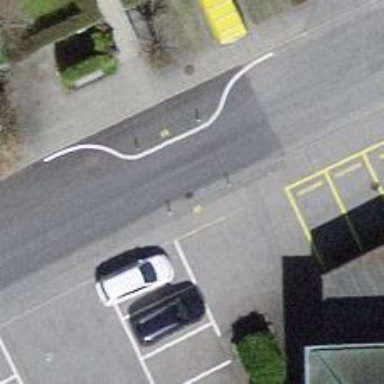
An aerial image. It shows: Kerb serving as barrier.